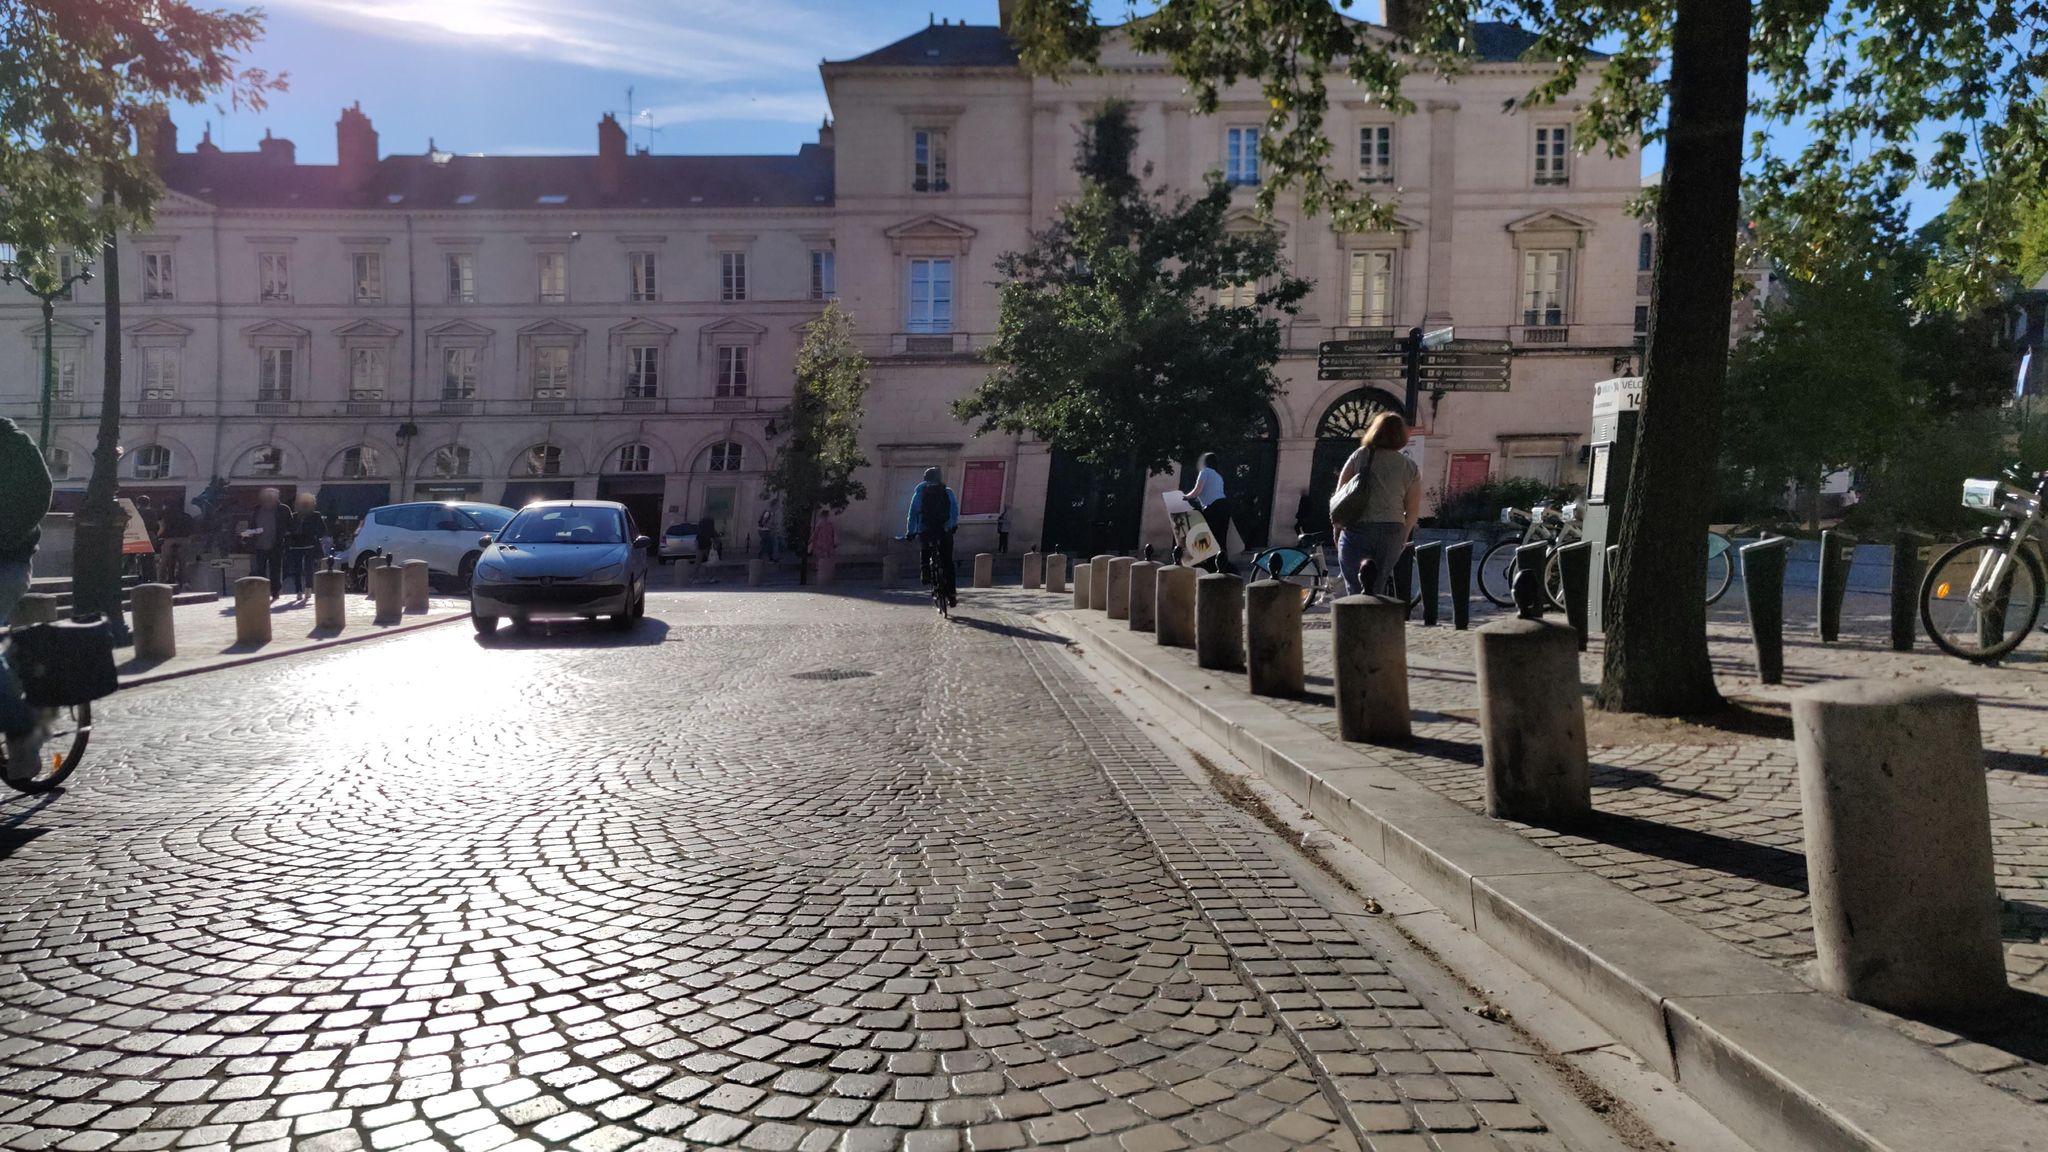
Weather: clear
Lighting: day
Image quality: good
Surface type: walking surface
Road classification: tertiary, living_street
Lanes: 2
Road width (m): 6
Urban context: urban centre
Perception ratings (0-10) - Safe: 6.92, Lively: 7.93, Beautiful: 7.67, Boring: 4.98, Depressing: 0.53, Wealthy: 8.39